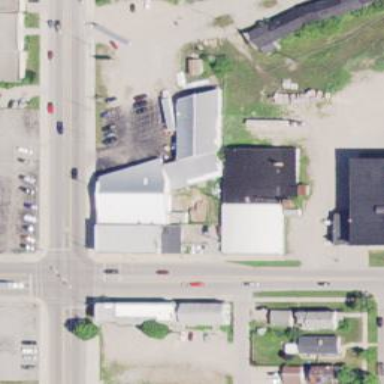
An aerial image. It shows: Hardware shop located within building.